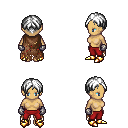
a pixel art fantasy rpg character, female body template, human, tanned skin, brown tattered cape, red pants, white parted hairstyle, metal gloves, gold boots, four views (front, back, left, right), 2x2 character sprite sheet, small pixel art, hard edges, no anti-aliasing